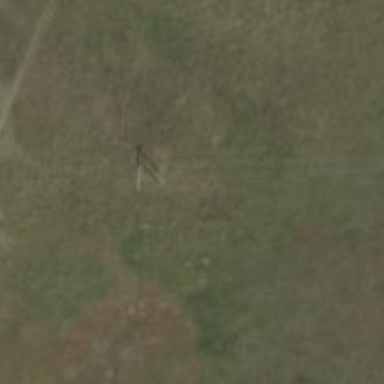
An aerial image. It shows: H-frame power tower with distinctive design.